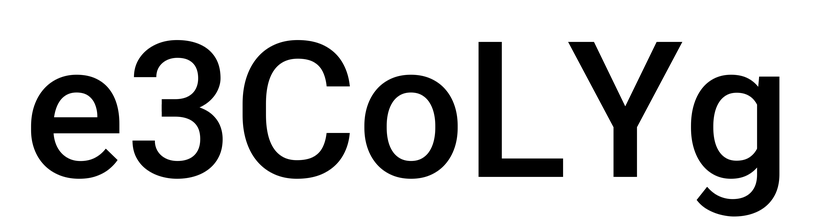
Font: Roboto_Medium